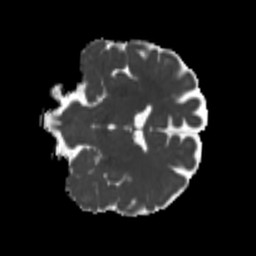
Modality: MD
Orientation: coronal
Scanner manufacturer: siemens
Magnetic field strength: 3 T
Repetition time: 4 s
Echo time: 0.0594 s